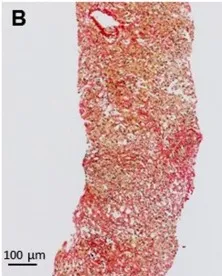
(B) Liver biopsy obtained at day 4, Sirius Red staining. Collapse and condensation of the preexisting reticulin framework.
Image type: pathology (immunostaining)